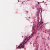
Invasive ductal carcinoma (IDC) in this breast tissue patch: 0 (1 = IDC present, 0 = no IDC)